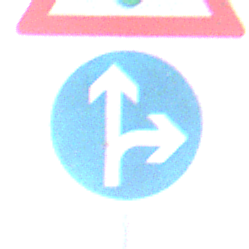
Verkehrszeichen: VorgeschriebeneFahrtrichtungGeradeausOderRechts
Zusatzzeichen oben: Lichtzeichenanlage
Umgebung: Outdoor, Nature
Tageszeit: Midday
Wetter: PartlyCloudy
Licht: Natural
Jahreszeit: NotSpecified
Kontrast: HighContrast